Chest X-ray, PA view. Patient: 45 years old, sex M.
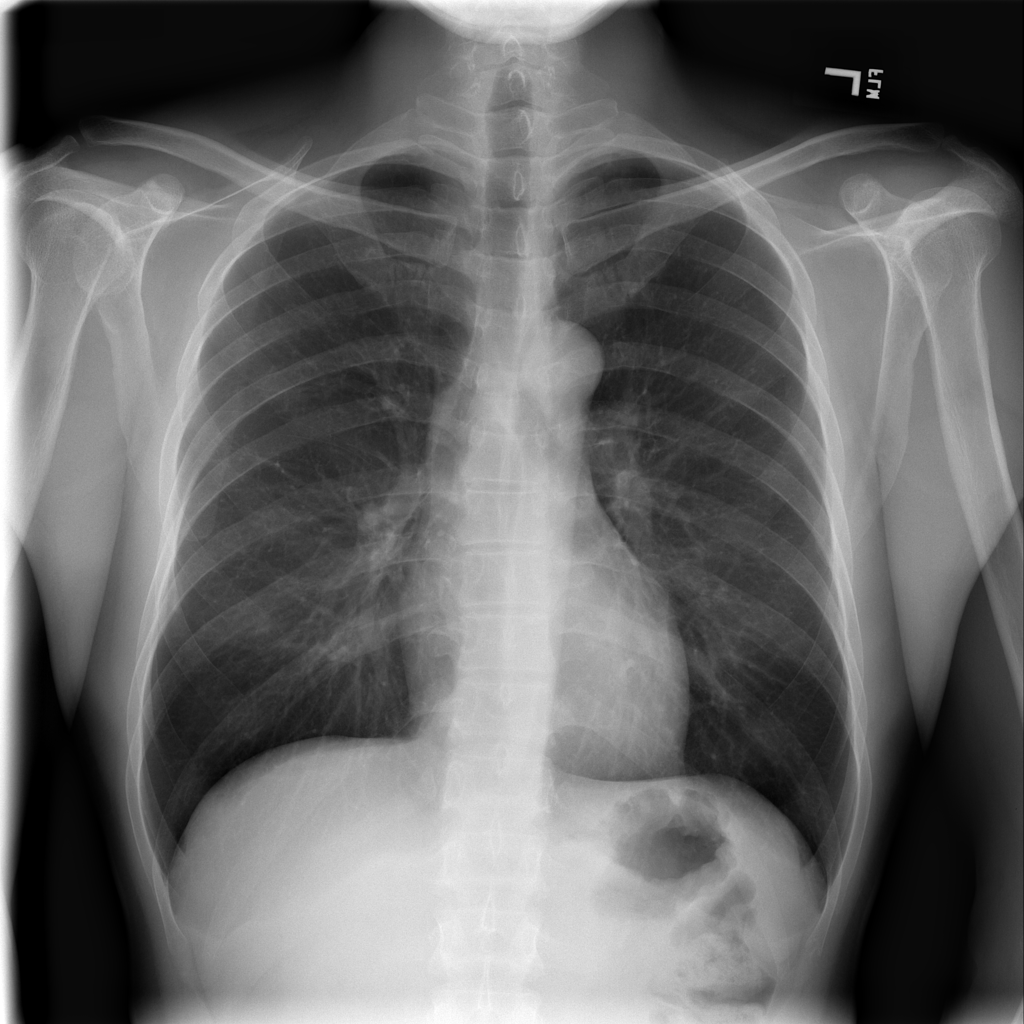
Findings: No Finding